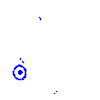
Particle: pion